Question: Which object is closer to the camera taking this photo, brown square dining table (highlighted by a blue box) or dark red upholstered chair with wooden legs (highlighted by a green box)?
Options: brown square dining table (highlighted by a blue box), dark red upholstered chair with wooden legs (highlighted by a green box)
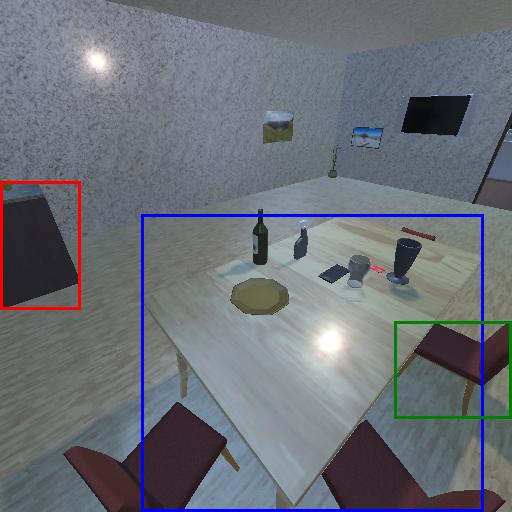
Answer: brown square dining table (highlighted by a blue box)